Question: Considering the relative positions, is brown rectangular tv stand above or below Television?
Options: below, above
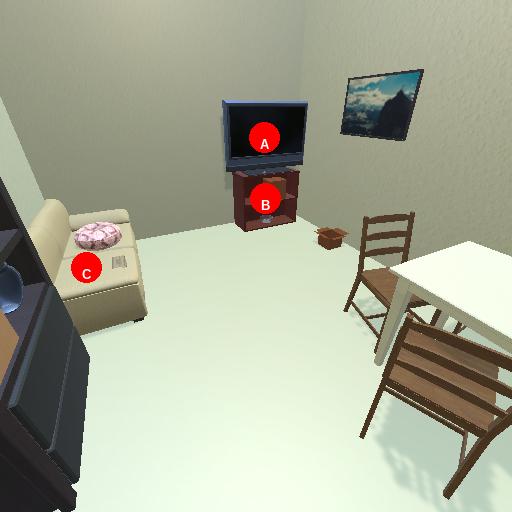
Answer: below